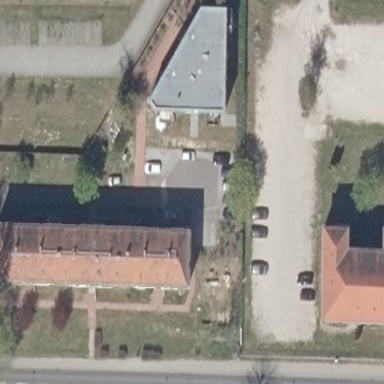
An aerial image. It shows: Street-side parking area.